Field crop: maize
Growth stage: 2
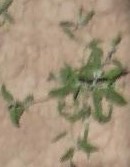
Species: atriplex